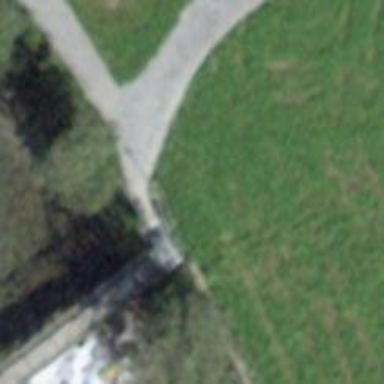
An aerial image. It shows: Footway on bridge.